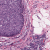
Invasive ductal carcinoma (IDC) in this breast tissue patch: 0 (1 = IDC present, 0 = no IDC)